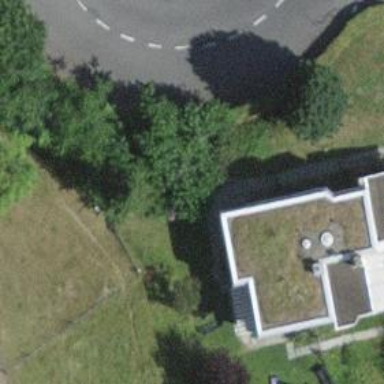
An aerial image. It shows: Detached building.